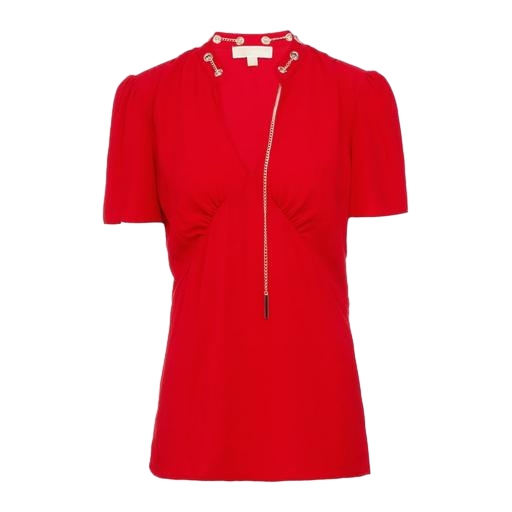
red kim chain collar blouse, red exclusive jody zip-front top, red link high-neck ruched top, white background